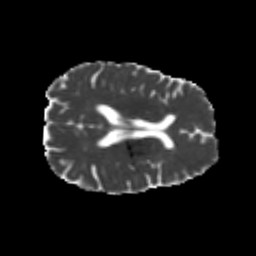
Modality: MD
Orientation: axial
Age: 26
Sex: male
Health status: healthy
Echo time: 0.074 s